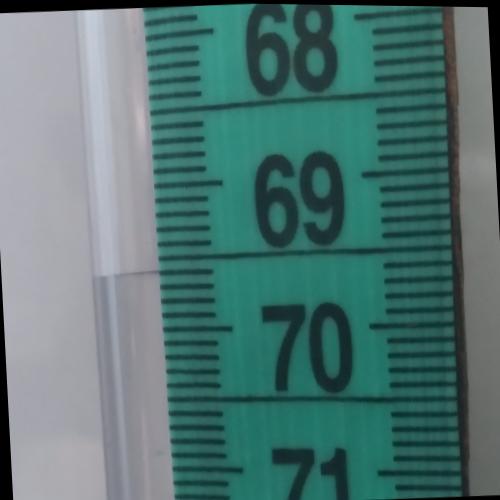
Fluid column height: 69.6 cm